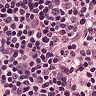
Metastatic tissue present: no